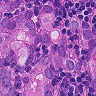
Metastatic tissue present: yes